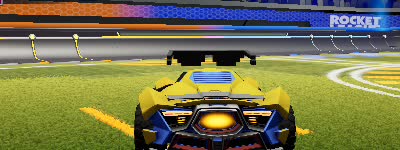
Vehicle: werewolf